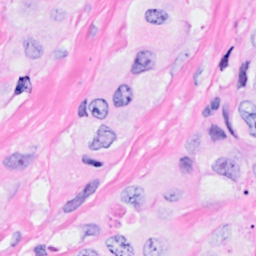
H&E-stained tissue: Breast